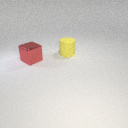
large red metal cube in front of large yellow rubber cylinder